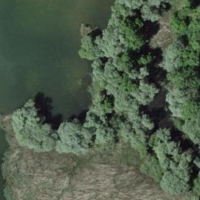
EUNIS habitat code: 21
Species observed at this site:
Symphyotrichum lanceolatum